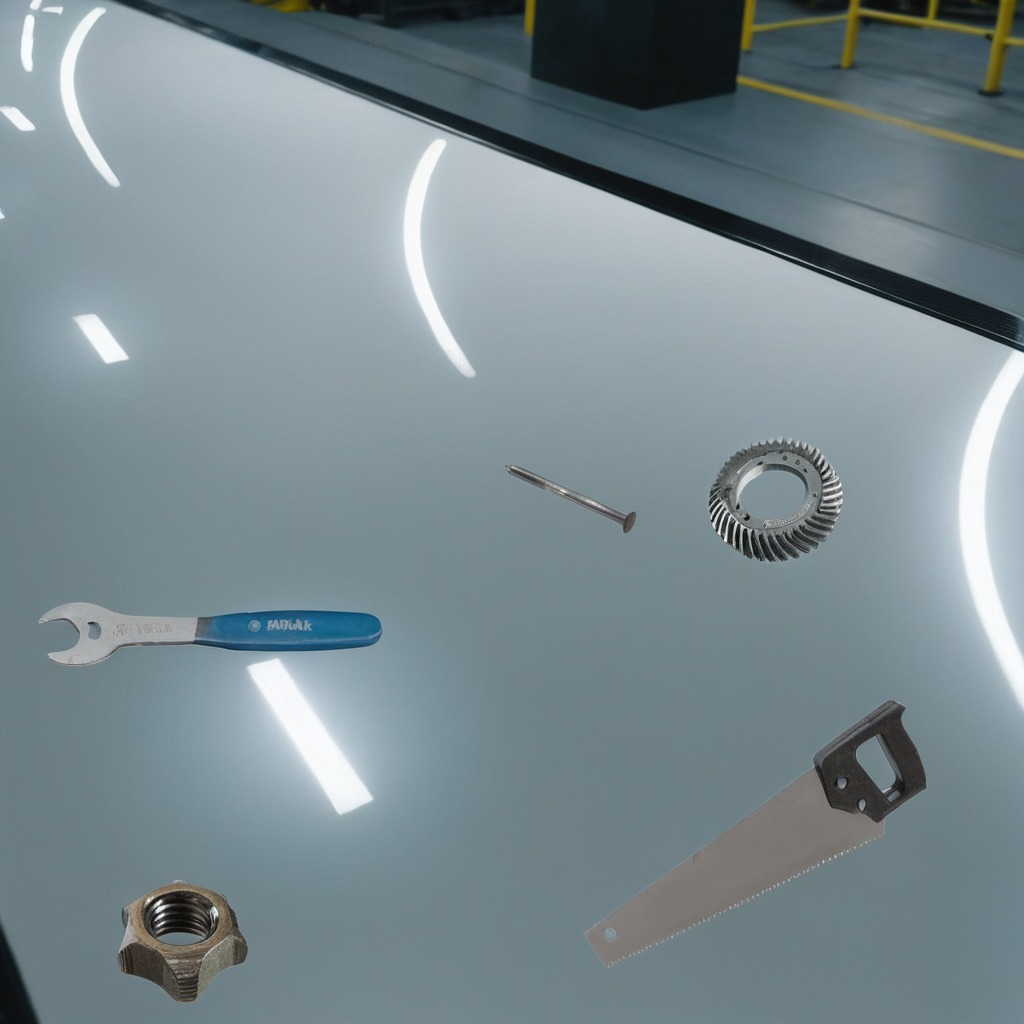
A gear with teeth, an iron nail, a saw, a nut, and a wrench are lying on the high-gloss table in a ship maintenance bay industrial lighting.